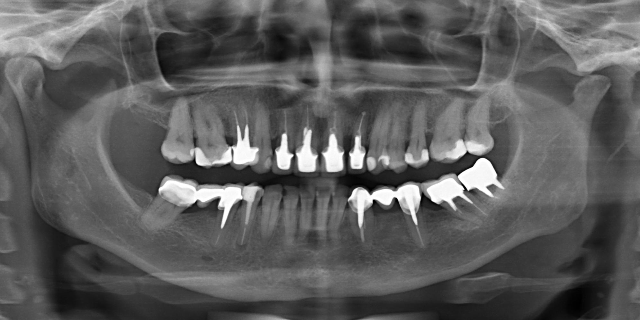
adult